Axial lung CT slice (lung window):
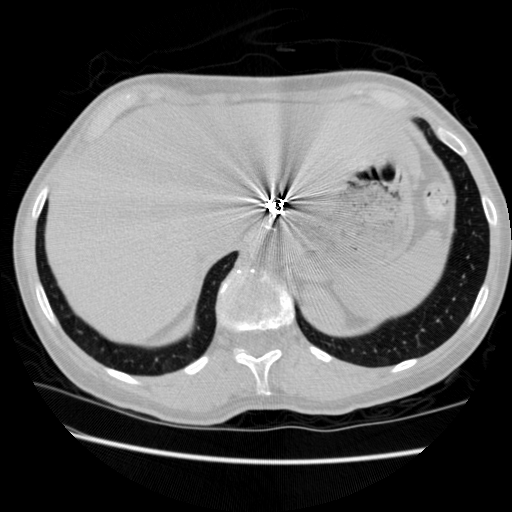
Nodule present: no